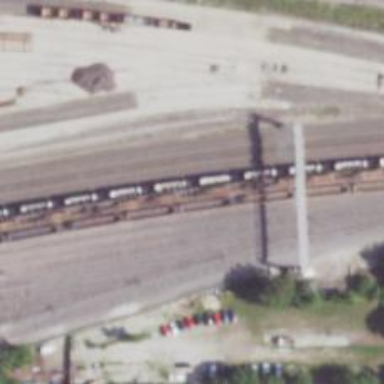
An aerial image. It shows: Railway track.